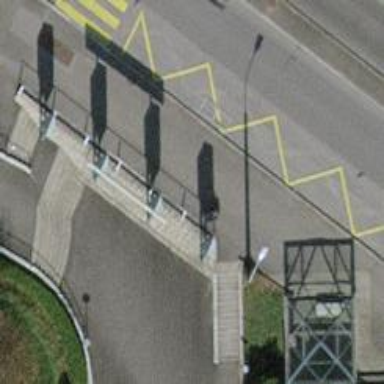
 serving as platform for public transportation."